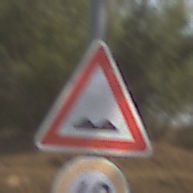
Verkehrszeichen: UnebeneFahrbahn
Zusatzzeichen unten: Geschwindigkeit40
Umgebung: Outdoor, Nature
Tageszeit: MorningAfternoon
Wetter: PartlyCloudy
Licht: Natural
Jahreszeit: NotSpecified
Kontrast: HighContrast